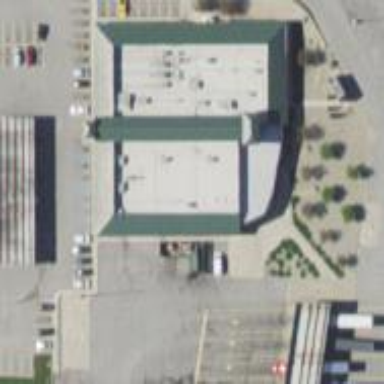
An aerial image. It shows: Convenience store under the retail building.